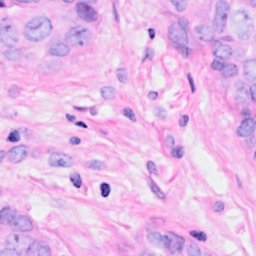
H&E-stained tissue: Breast